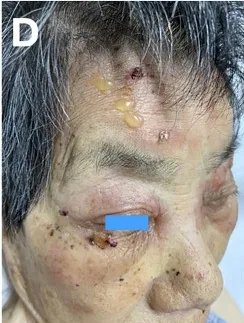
Clinical features of this patient. (D) Blisters on the face and bloody crusts around the eye.
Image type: medical_photograph (skin_photograph)